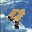
Label: 9